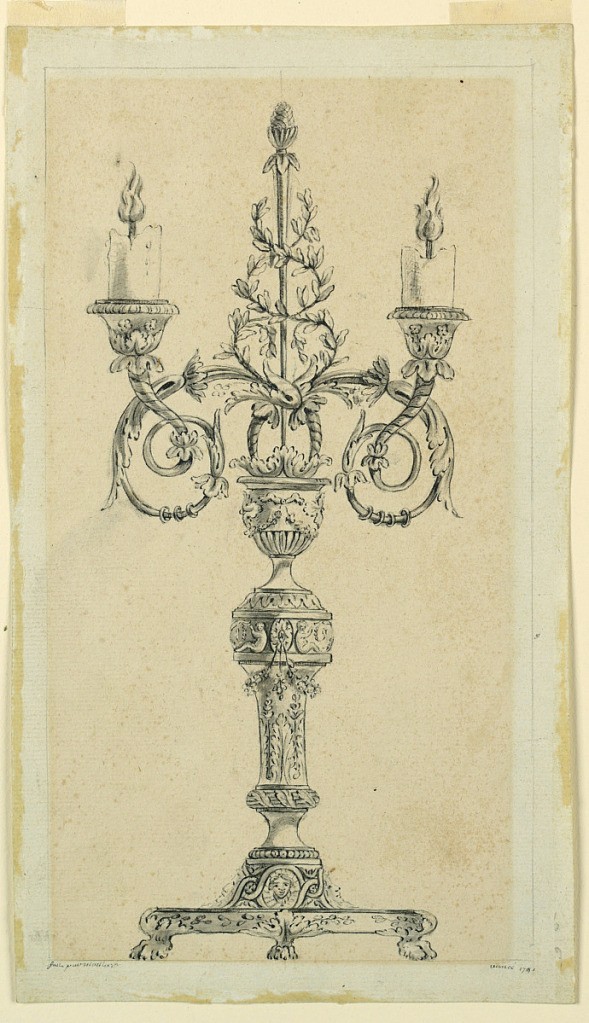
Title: Project for a candelabrum
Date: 1791
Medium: Pen and ink, brush and wash on paper
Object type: drawing
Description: A vase shape stand upon a richly decorated baluster which rises from a base which is intended to be supported be four lion's feet.  From a calyx on top of the case emerge two acanthus scrolls carrying the sockets with low burning candles and a thyrsus.  Framing pencil lines.  Margin.